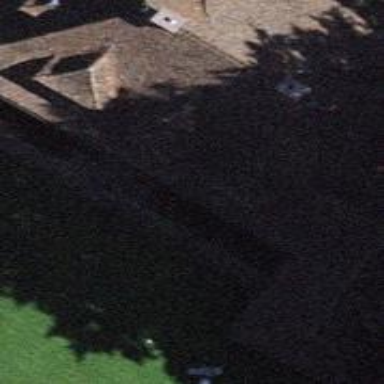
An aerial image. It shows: Detached building with pyramidal roof shape.